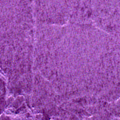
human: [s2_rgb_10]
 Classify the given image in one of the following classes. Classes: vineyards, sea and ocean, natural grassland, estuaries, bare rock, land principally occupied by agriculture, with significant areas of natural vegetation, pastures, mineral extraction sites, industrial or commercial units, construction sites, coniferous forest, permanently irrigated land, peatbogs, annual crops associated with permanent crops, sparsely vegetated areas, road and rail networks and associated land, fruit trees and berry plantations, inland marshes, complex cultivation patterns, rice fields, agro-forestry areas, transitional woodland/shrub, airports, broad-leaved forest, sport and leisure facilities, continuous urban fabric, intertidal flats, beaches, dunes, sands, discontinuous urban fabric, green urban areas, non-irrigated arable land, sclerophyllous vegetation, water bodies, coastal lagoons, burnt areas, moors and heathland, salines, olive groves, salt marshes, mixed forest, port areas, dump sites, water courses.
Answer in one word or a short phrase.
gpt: sea and ocean